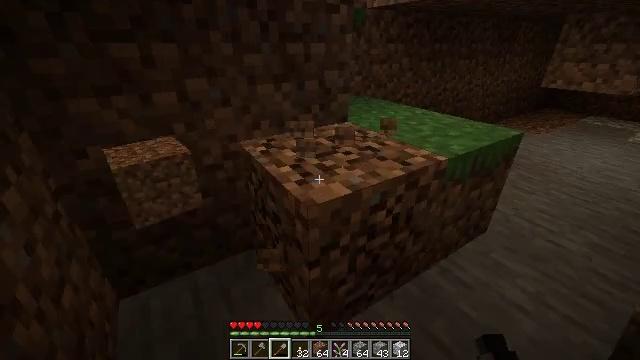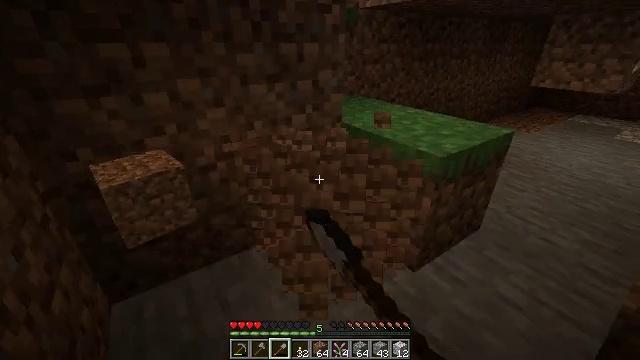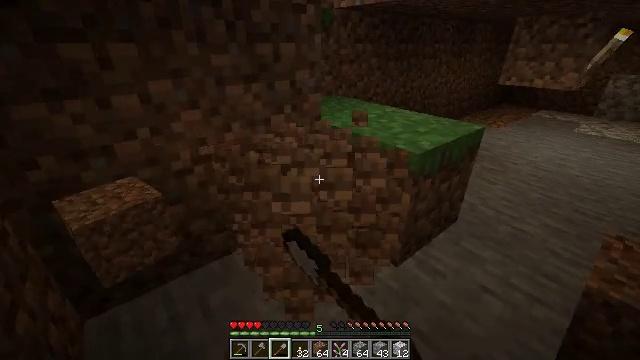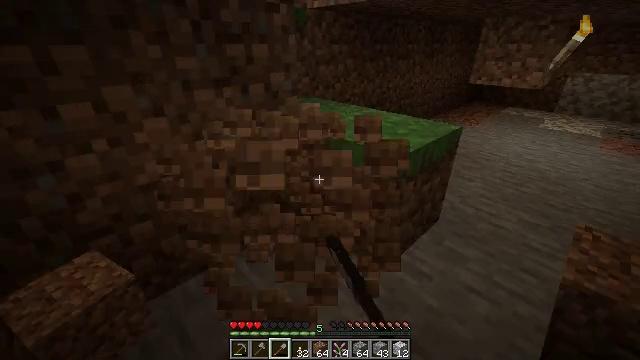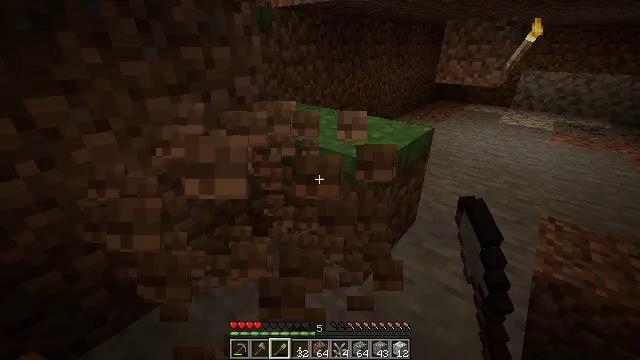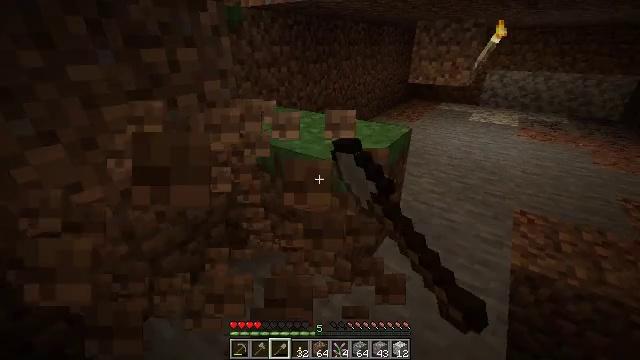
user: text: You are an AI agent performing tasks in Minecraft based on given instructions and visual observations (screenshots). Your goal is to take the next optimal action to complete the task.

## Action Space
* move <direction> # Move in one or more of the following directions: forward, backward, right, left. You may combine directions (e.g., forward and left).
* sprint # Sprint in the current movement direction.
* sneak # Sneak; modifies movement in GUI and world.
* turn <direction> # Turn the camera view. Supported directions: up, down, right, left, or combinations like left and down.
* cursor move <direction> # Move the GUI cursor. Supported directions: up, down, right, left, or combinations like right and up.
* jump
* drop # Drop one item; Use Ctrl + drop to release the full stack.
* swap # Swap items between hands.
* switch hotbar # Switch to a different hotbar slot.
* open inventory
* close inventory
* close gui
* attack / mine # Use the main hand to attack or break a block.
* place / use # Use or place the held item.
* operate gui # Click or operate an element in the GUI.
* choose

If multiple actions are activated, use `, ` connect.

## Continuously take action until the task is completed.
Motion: motion action
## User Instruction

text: Get dirt block.
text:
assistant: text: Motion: turn right, attack / mine
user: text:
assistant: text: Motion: turn right, attack / mine
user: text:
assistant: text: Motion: move forward, turn right, attack / mine
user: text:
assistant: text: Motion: move forward, turn right, attack / mine
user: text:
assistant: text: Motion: turn right, attack / mine
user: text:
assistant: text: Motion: attack / mine